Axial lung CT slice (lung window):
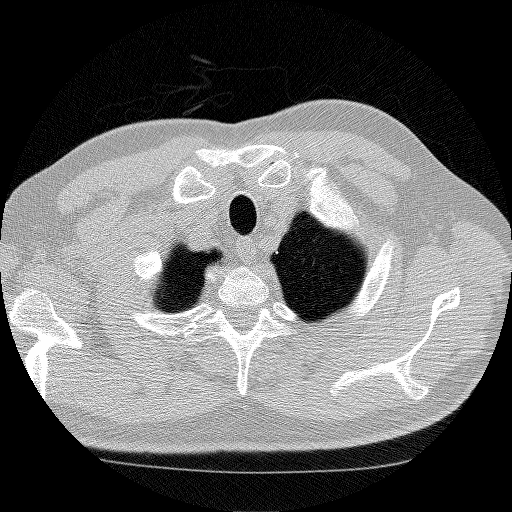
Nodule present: no